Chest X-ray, PA view. Patient: 50 years old, sex M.
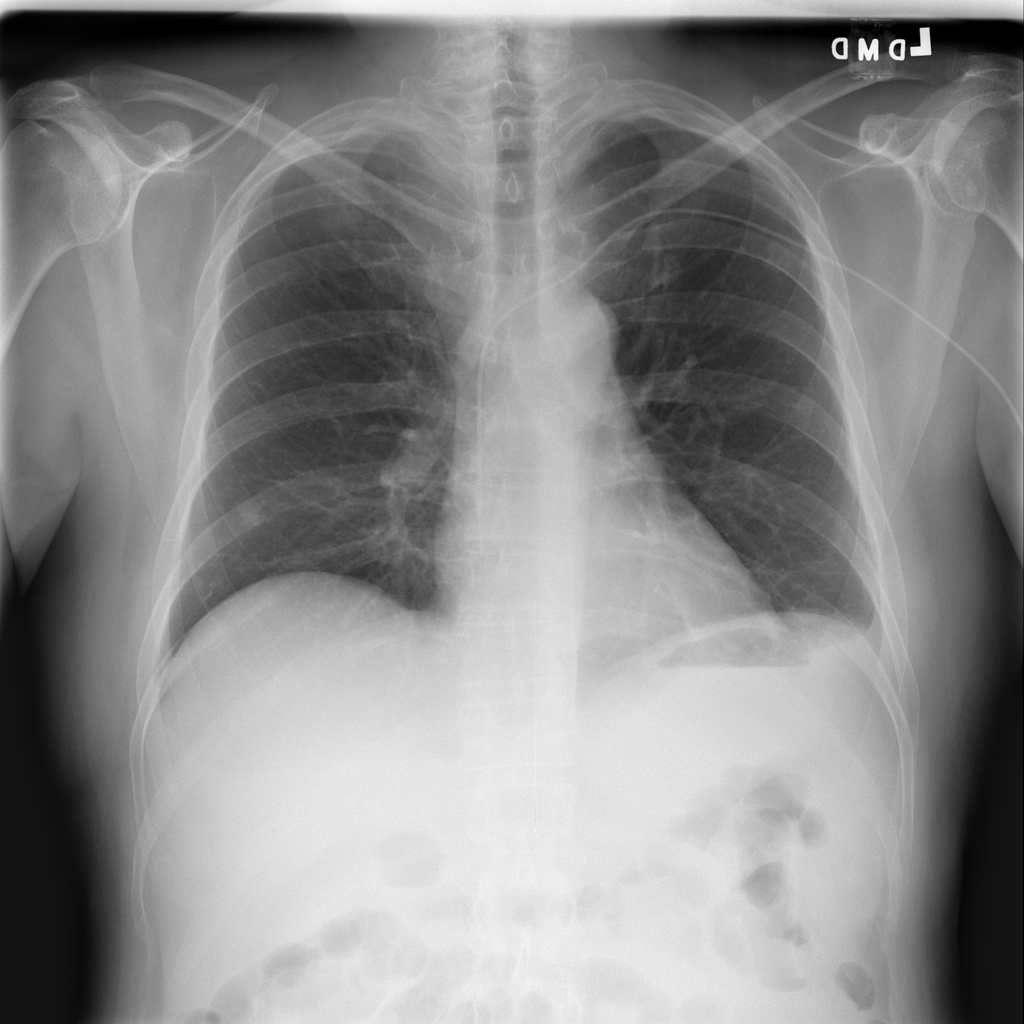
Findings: Atelectasis, Effusion, Nodule, Pleural_Thickening